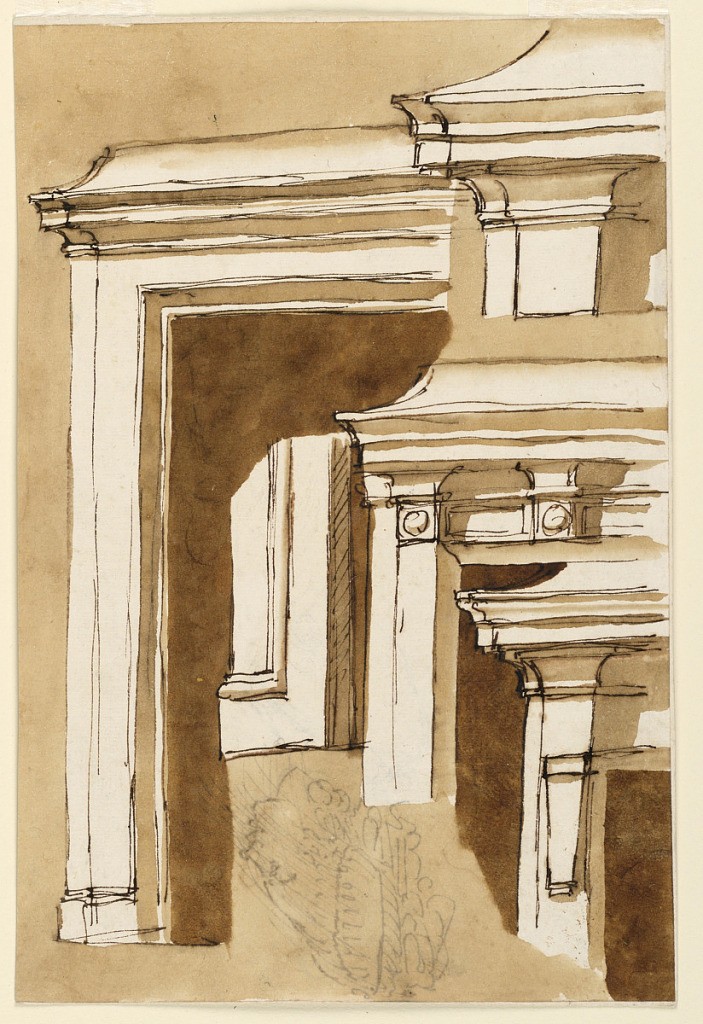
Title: Designs for a Mantelpiece
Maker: Giuseppe Barberi, Italian, 1746–1809
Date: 1746–1809
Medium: Pen and brown ink, brush and brown wash on off-white laid paper, lined
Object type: Drawing
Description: Designs for a Mantelpiece.